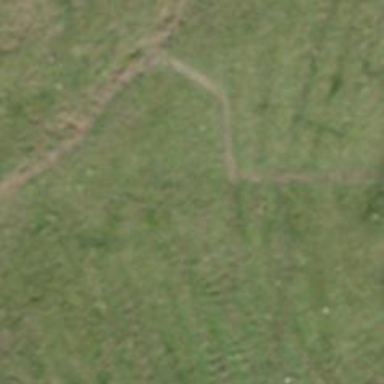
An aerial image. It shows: Grassy path.